Field crop: maize
Growth stage: 2
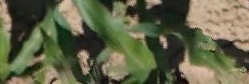
Species: maize